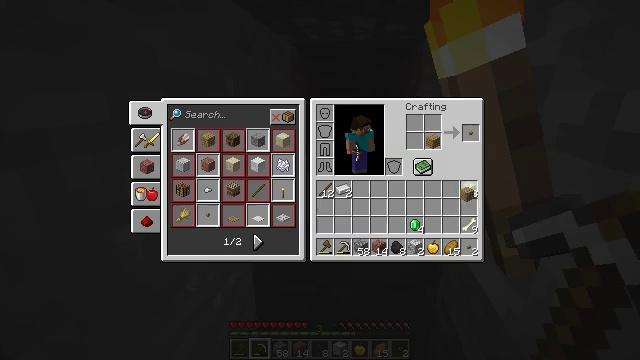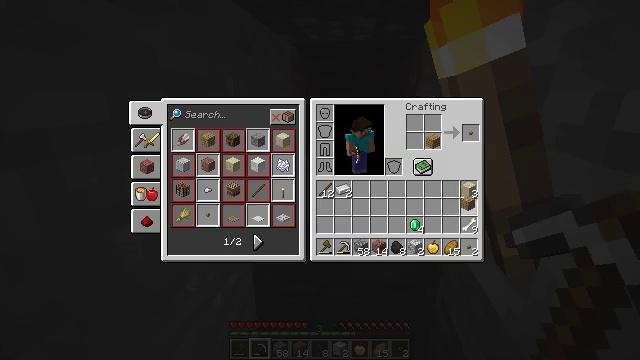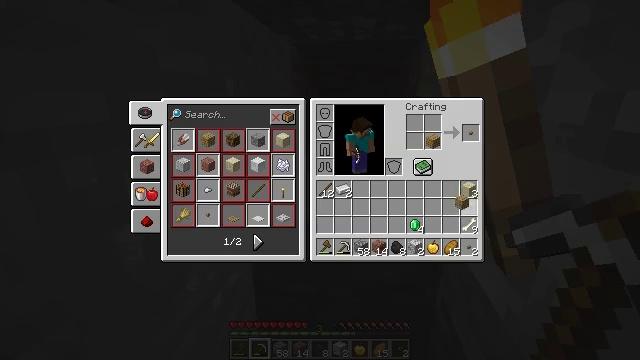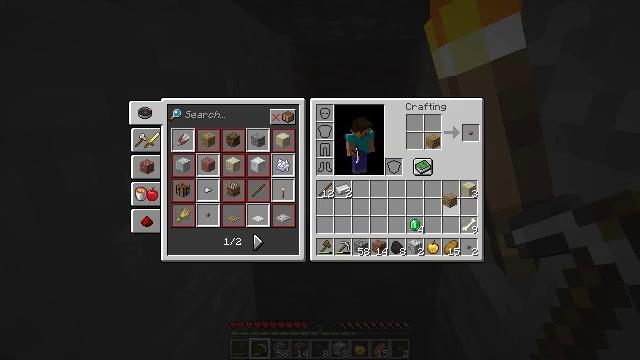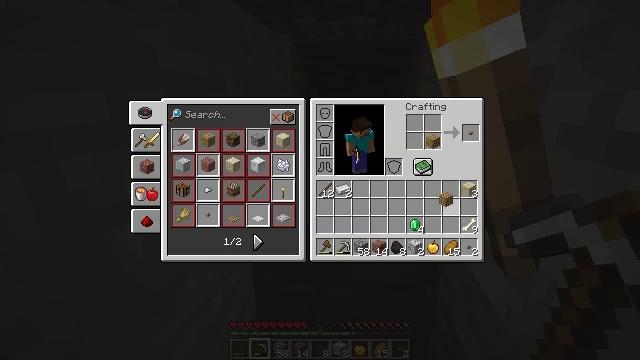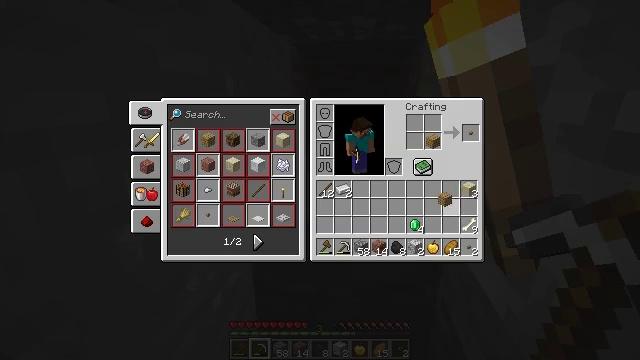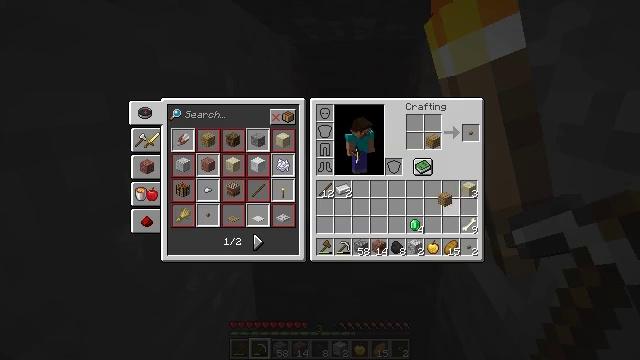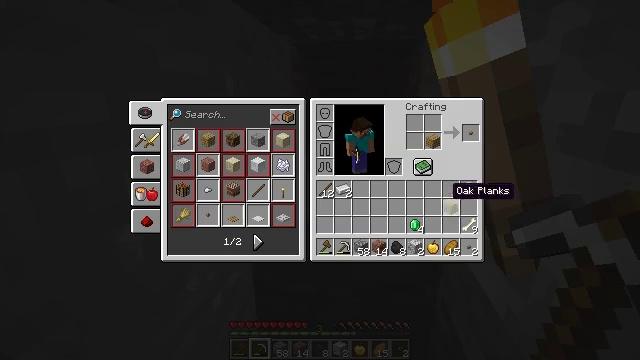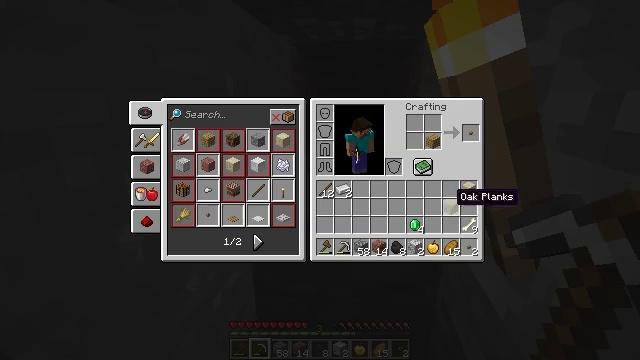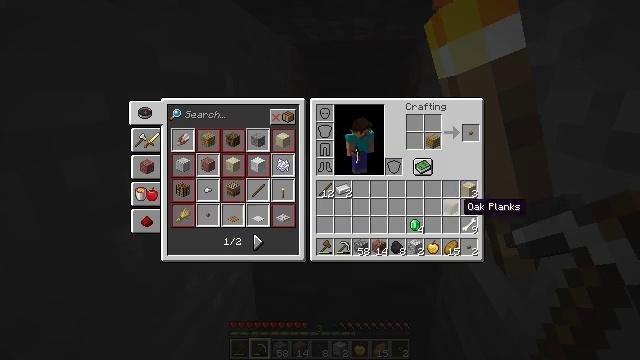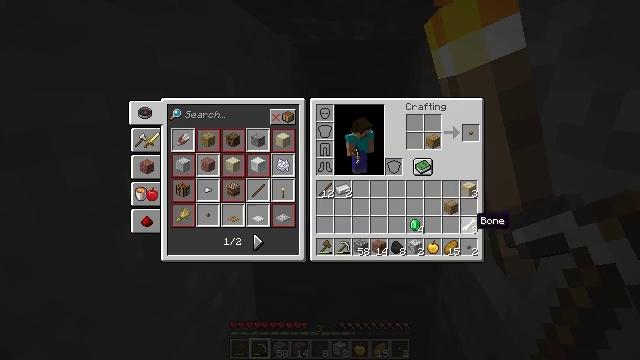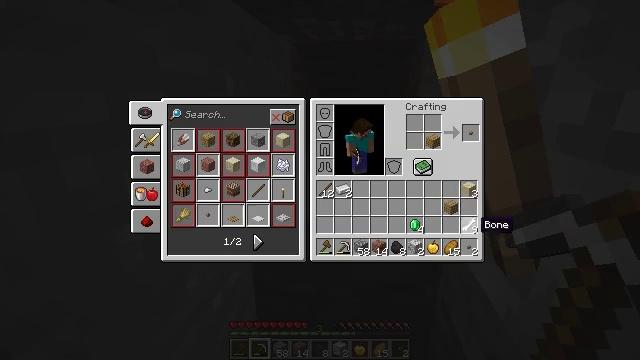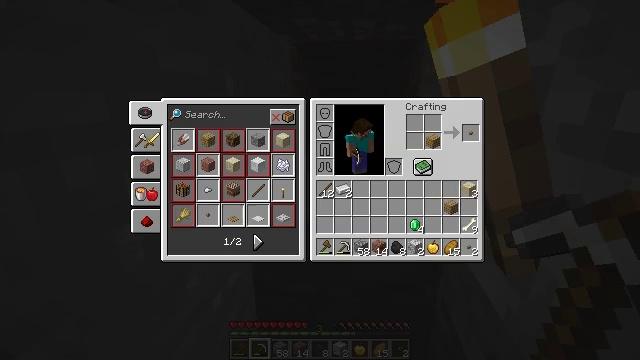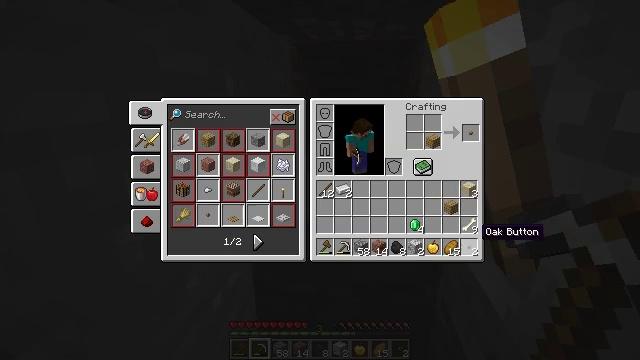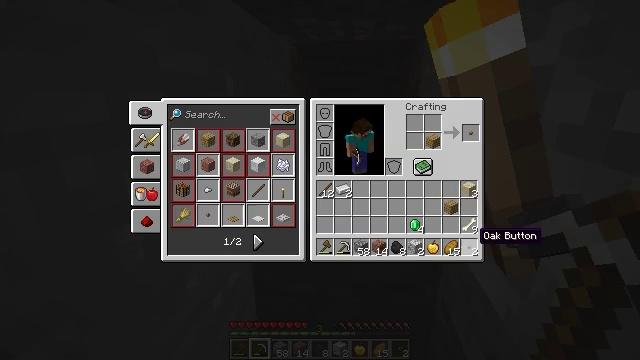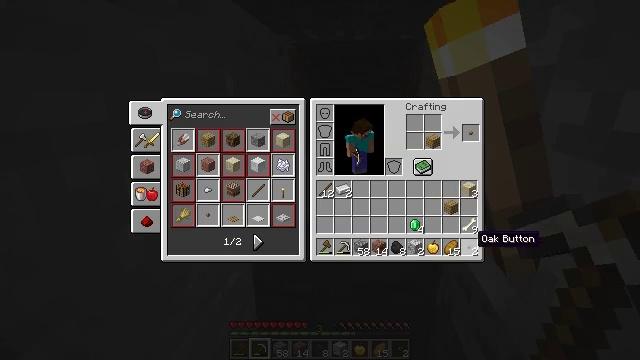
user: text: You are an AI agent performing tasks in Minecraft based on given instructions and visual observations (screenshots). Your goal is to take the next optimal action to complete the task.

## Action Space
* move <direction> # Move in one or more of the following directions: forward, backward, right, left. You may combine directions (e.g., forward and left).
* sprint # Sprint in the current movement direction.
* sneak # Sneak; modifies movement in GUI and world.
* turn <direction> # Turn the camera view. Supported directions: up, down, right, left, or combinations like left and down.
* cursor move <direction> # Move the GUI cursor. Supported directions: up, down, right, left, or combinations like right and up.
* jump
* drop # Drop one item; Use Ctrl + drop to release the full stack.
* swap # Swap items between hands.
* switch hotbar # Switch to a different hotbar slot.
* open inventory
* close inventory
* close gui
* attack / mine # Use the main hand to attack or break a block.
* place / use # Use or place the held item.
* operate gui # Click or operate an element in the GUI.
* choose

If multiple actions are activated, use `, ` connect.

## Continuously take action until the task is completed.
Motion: motion action
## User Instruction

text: Drop an oak button.
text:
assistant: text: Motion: sneak, cursor move down, open gui
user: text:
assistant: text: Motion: sneak
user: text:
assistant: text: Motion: sneak, cursor move left
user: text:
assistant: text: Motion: sneak
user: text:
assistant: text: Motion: operate gui
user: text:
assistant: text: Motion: operate gui
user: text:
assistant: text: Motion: no_op
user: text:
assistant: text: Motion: no_op
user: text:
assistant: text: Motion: cursor move right and down
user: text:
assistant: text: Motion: cursor move right and down
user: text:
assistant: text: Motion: no_op
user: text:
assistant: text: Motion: no_op
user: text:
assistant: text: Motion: no_op
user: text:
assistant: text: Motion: no_op
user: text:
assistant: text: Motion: no_op
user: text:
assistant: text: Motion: no_op
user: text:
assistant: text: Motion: no_op
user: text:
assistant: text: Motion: no_op
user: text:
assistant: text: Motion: sprint
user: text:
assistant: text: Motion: sprint
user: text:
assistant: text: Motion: sprint, drop
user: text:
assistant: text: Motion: sprint, drop
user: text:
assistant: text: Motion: sprint, drop
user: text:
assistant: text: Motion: sprint, cursor move left and up
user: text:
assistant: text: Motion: cursor move left and up
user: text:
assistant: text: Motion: no_op